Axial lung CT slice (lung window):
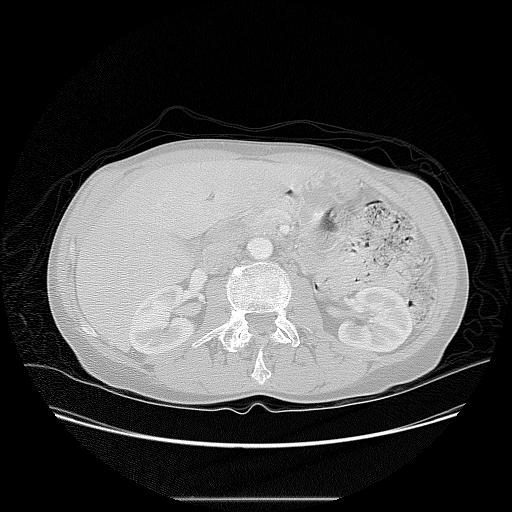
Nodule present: no